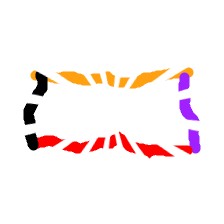
Shape: rectangle